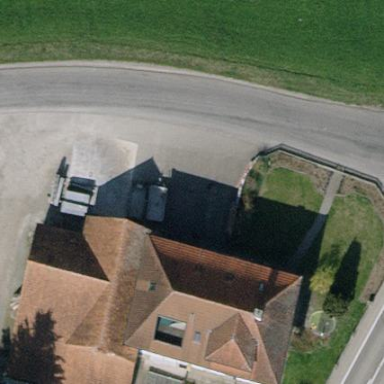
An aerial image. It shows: Detached building with hipped roof.